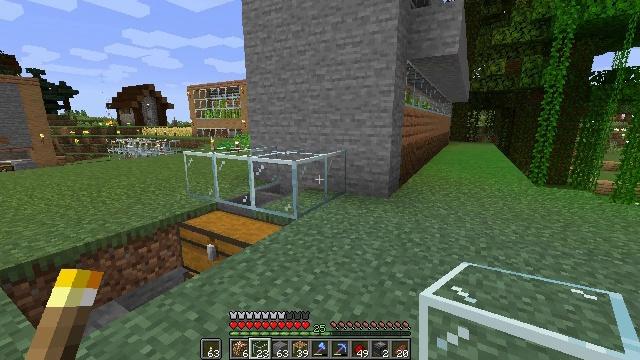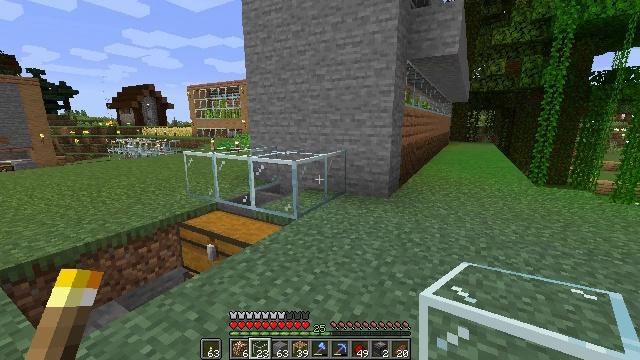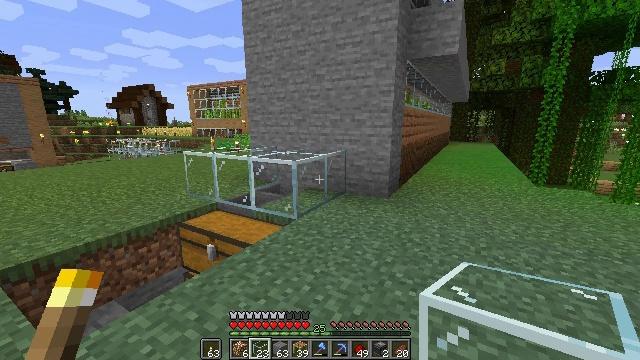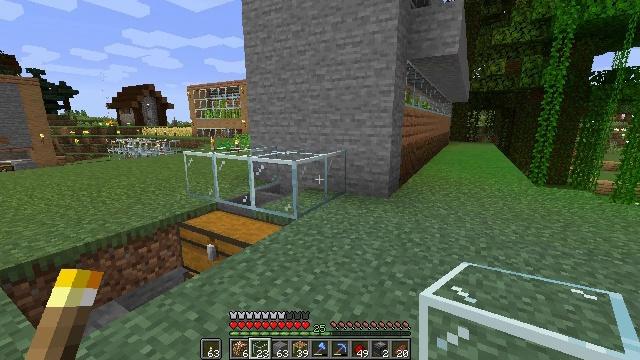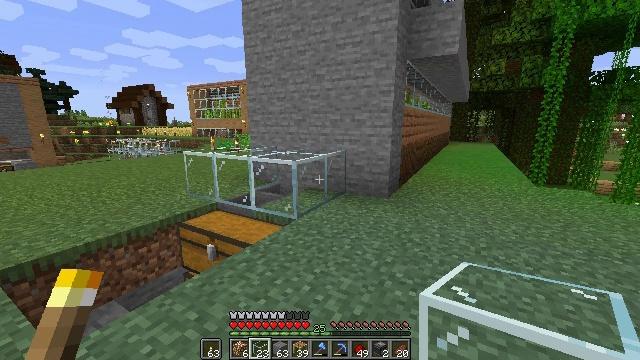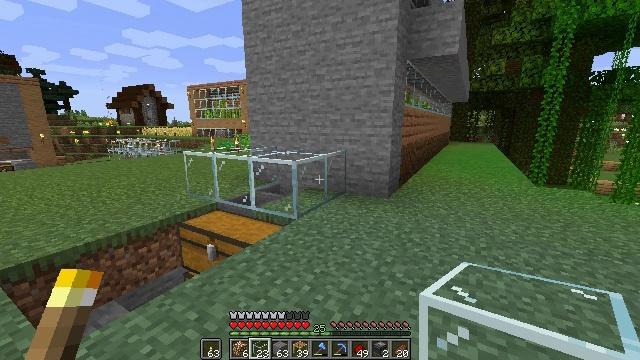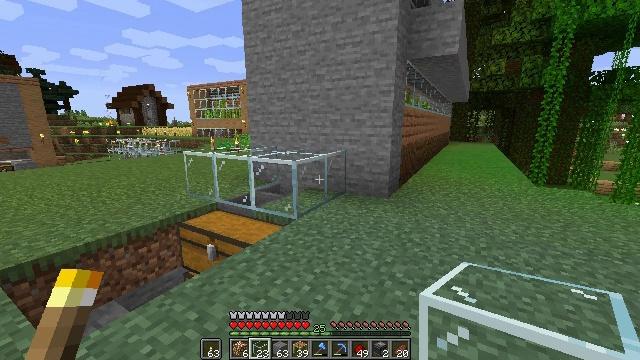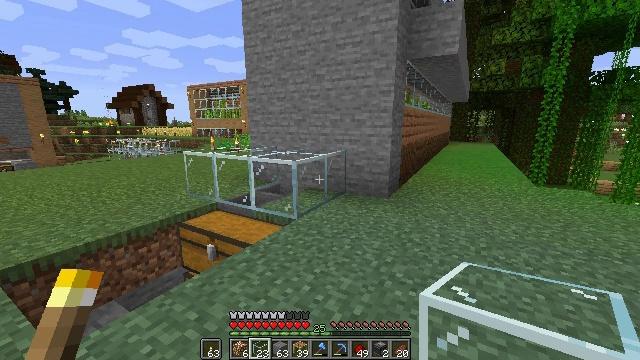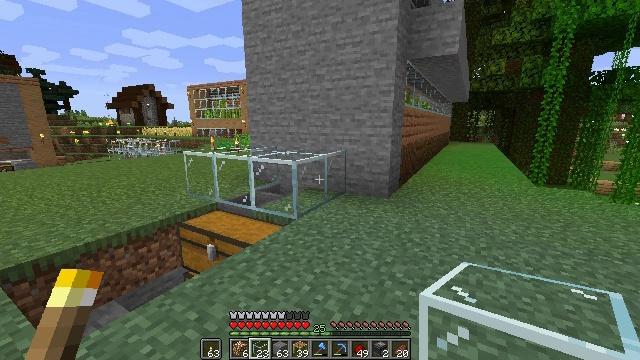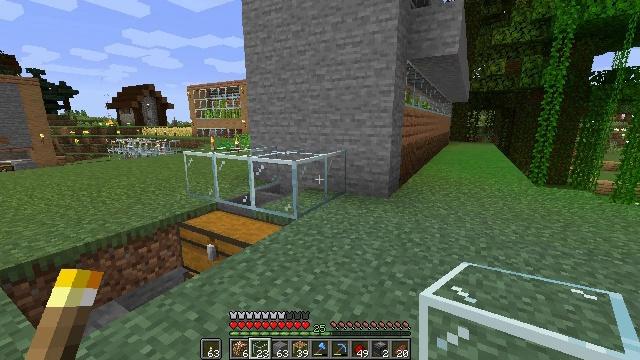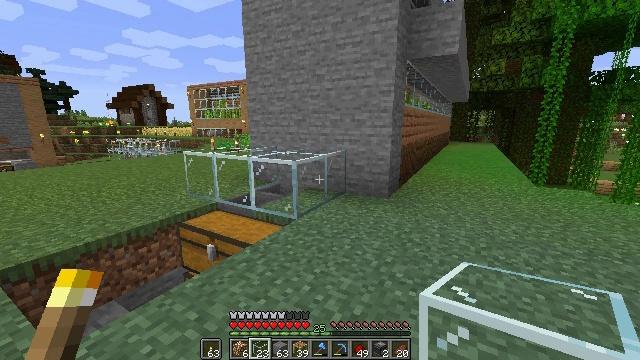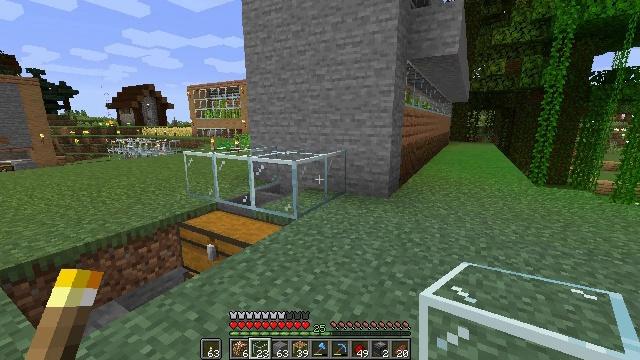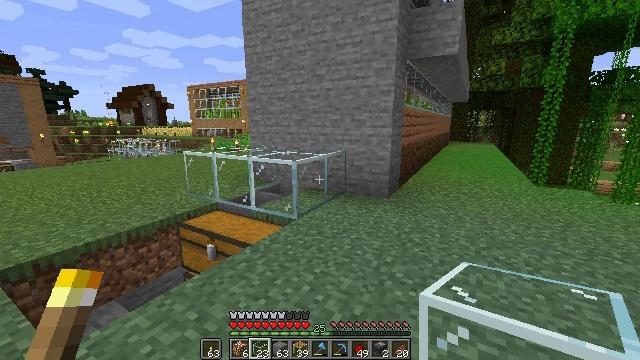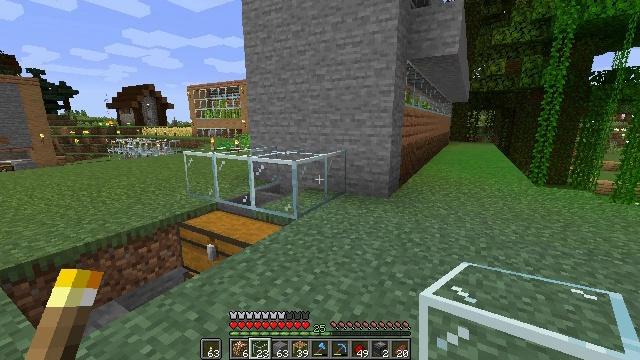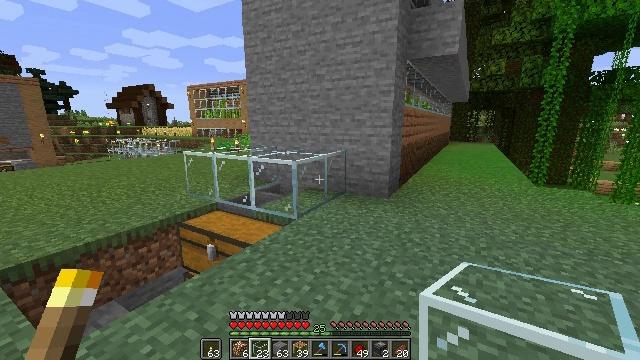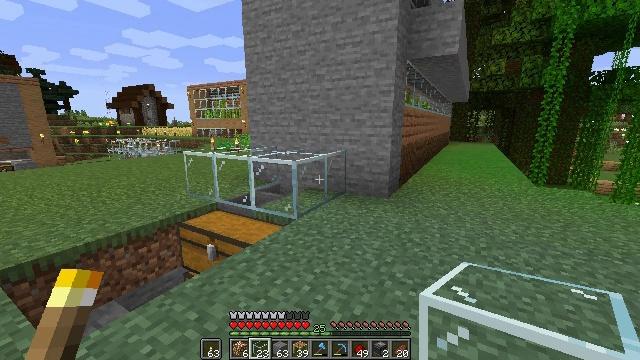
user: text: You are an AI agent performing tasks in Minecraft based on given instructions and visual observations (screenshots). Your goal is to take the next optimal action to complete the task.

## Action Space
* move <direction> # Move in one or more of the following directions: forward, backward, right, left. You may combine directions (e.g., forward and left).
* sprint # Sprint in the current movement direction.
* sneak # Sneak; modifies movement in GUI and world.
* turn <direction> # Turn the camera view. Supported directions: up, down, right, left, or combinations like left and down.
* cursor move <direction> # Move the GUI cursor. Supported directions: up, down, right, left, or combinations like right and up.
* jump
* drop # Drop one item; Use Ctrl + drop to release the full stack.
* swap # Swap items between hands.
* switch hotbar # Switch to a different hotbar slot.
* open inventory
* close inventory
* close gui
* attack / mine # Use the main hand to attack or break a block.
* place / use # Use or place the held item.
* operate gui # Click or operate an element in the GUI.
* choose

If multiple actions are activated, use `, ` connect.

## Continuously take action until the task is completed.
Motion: motion action
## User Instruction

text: Use cobblestones and redstone to craft a dropper.
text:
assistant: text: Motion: no_op
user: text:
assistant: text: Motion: no_op
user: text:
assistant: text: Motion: no_op
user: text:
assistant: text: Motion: no_op
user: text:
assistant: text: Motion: no_op
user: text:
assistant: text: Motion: no_op
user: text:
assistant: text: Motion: no_op
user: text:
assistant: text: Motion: no_op
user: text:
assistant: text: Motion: no_op
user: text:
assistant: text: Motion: no_op
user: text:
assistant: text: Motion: no_op
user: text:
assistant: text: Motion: no_op
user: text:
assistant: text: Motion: no_op
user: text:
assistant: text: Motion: no_op
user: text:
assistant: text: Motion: no_op
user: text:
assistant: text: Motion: no_op
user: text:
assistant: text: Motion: no_op
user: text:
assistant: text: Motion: no_op
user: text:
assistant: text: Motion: no_op
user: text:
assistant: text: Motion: no_op
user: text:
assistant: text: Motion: no_op
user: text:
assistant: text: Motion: no_op
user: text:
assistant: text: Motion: no_op
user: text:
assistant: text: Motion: no_op
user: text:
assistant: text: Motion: no_op
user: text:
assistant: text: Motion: no_op
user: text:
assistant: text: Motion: no_op
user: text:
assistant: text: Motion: no_op
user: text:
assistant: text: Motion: no_op
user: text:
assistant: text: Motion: no_op